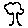
Label: tree